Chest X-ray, PA view. Patient: 69 years old, sex M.
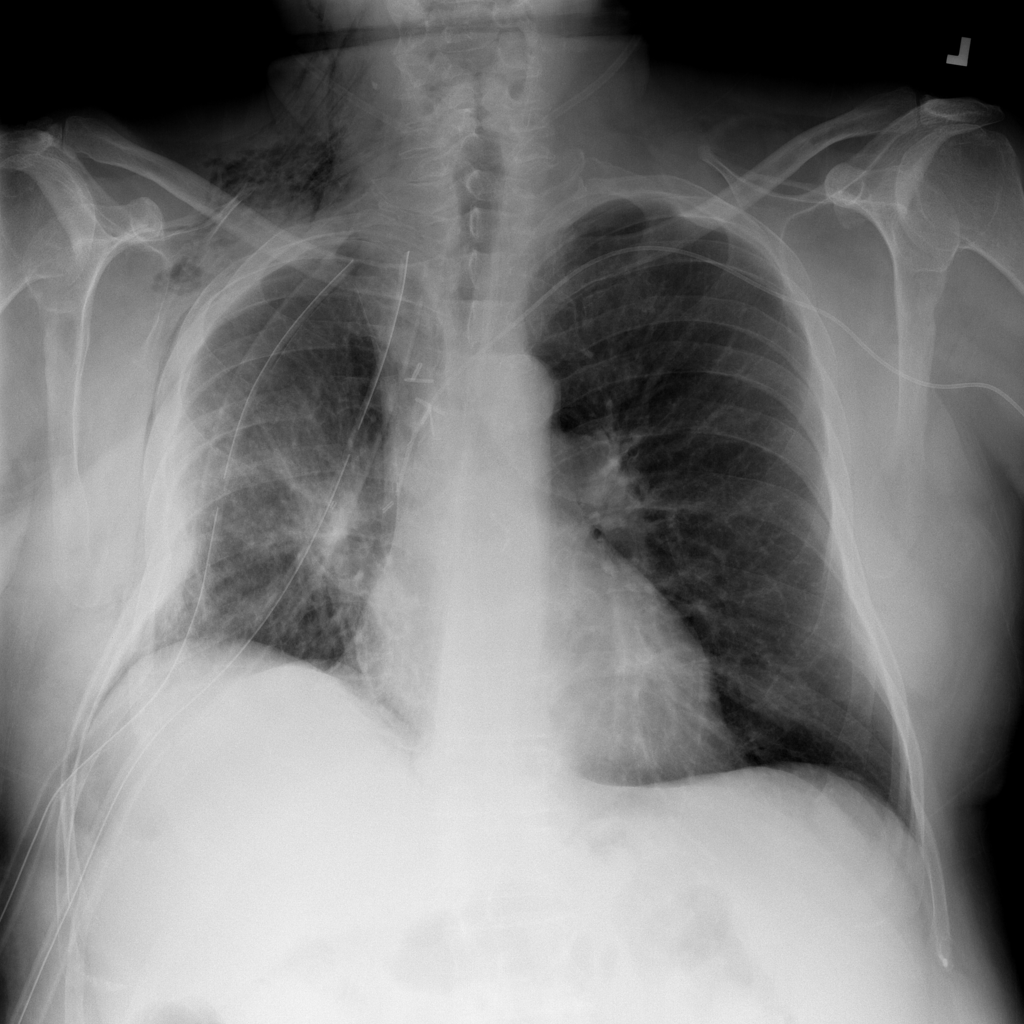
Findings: No Finding